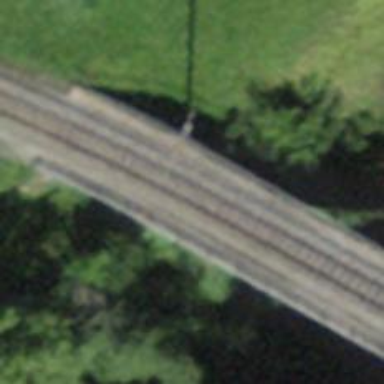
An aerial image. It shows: Narrow-gauge railway bridge with electrified contact line.